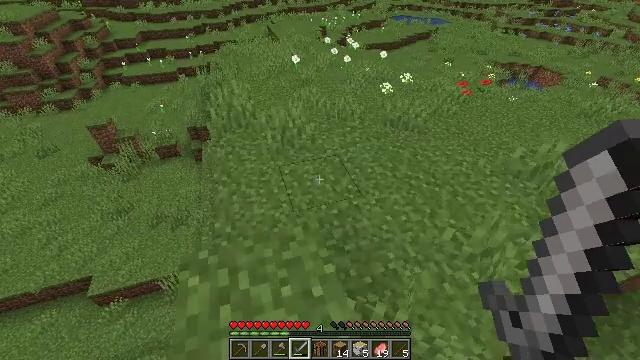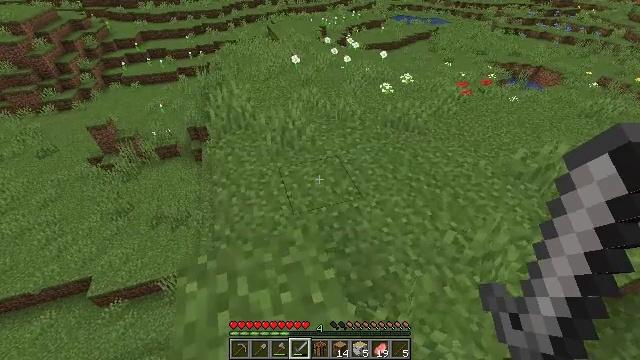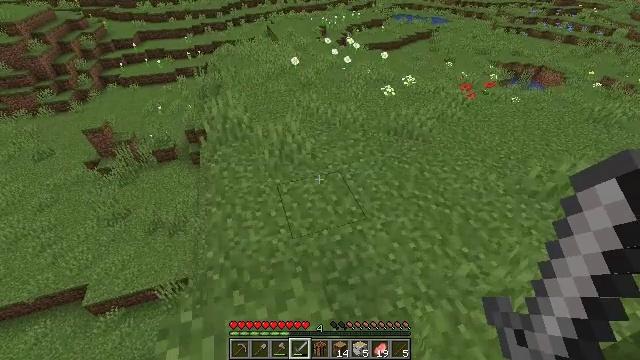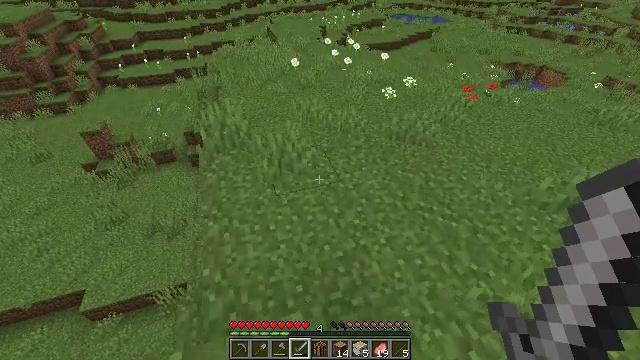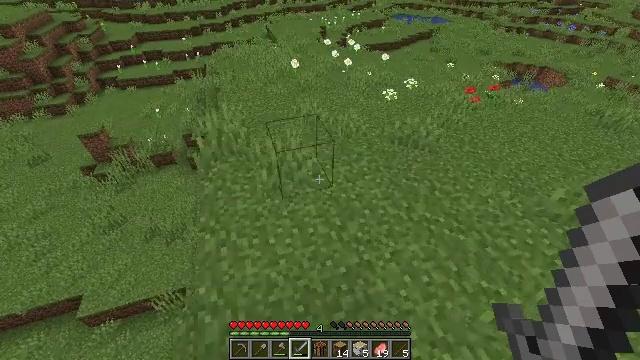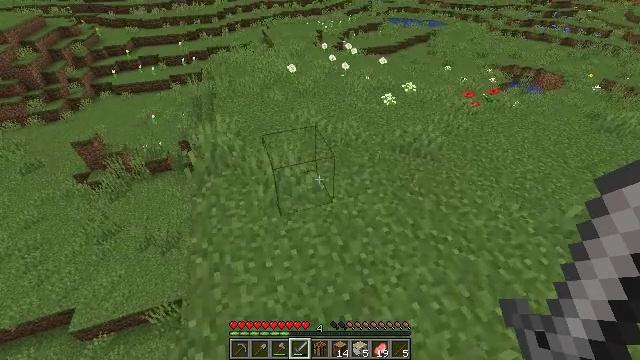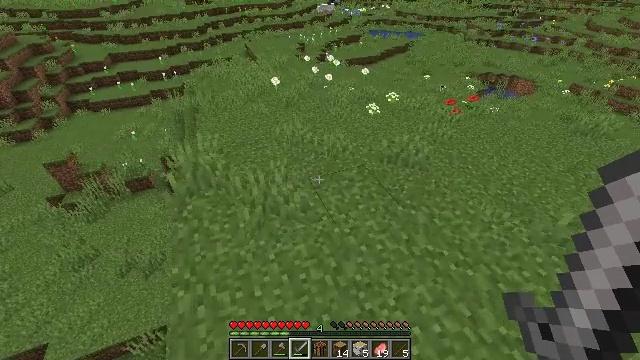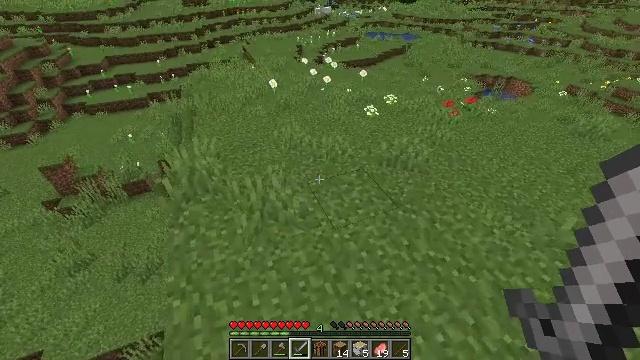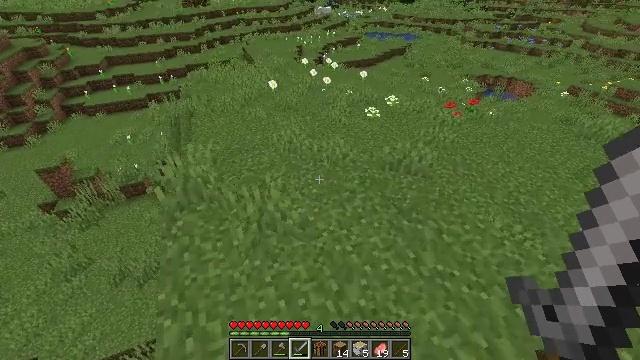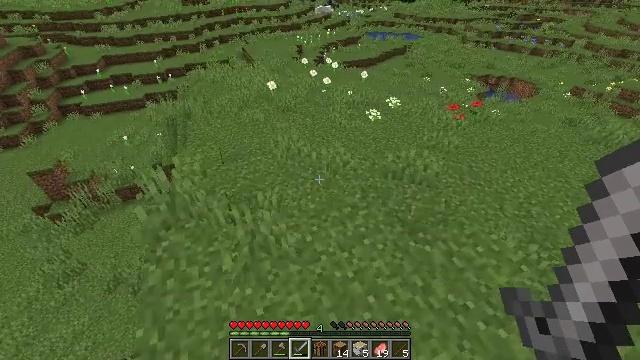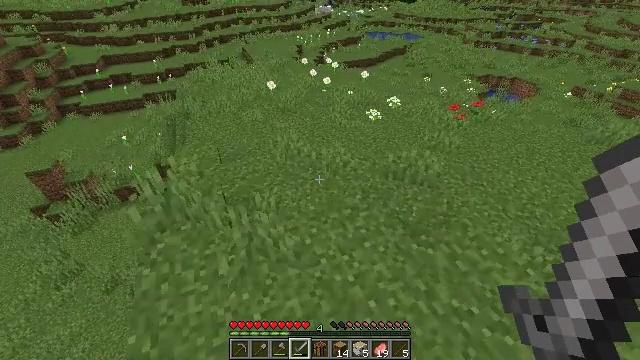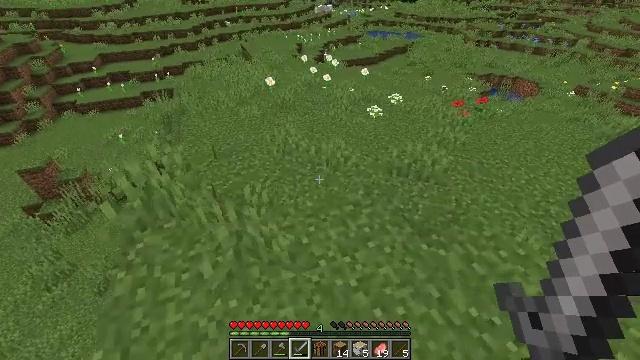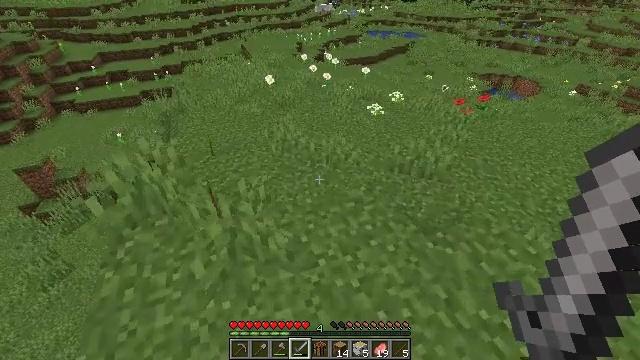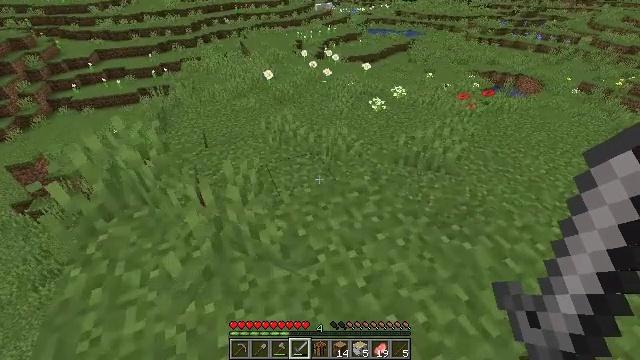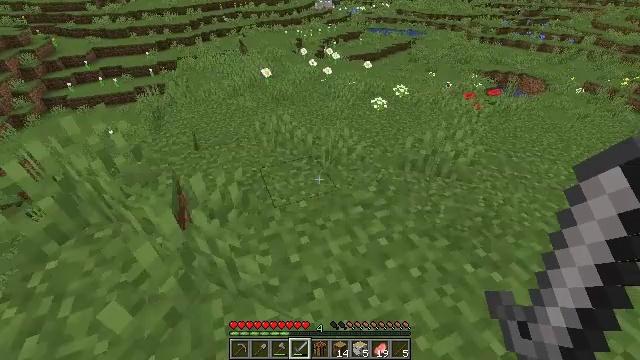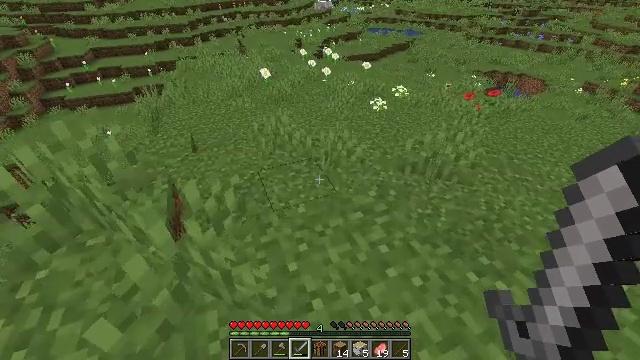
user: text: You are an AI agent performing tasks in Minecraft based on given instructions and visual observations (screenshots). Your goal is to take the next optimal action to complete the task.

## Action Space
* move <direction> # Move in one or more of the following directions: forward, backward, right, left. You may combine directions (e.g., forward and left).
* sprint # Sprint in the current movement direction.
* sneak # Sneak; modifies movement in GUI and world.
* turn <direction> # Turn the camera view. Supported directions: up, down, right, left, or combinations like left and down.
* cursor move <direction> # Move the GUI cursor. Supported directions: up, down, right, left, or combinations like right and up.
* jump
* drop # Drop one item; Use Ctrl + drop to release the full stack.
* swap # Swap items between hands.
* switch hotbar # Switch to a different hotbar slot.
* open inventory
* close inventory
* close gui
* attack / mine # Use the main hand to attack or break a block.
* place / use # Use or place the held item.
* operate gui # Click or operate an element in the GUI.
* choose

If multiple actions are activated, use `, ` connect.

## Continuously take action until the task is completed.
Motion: motion action
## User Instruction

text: Kill mobs.
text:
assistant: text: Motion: move forward
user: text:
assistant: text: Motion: move forward
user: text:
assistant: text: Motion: move forward
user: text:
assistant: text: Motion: move forward
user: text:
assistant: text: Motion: move forward
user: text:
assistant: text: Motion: move forward, turn right and up
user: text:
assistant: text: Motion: move forward
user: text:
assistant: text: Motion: move forward
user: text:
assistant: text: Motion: move forward
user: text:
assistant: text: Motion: move forward
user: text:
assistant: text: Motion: move forward
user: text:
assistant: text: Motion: move forward
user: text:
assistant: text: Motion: move forward
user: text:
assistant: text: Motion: move forward
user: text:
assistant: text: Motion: move forward
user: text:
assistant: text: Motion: move forward, sprint
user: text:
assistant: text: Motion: move forward, sprint
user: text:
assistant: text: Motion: move forward, sprint
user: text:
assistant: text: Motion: move forward, sprint
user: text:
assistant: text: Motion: move forward, sprint
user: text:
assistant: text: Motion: move forward, sprint
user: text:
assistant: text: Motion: move forward, sprint
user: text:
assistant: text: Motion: move forward, sprint
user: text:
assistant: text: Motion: move forward, sprint
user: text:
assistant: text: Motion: move forward, sprint
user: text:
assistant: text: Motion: move forward, sprint
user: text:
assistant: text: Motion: move forward, sprint
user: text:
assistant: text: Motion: move forward, sprint
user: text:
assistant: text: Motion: move forward, sprint
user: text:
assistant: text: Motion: move forward, sprint